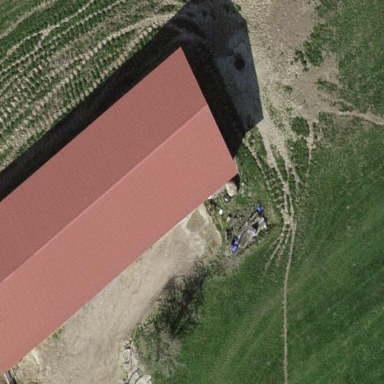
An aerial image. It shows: Rural barn.